Field crop: maize
Growth stage: 2
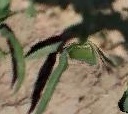
Species: maize